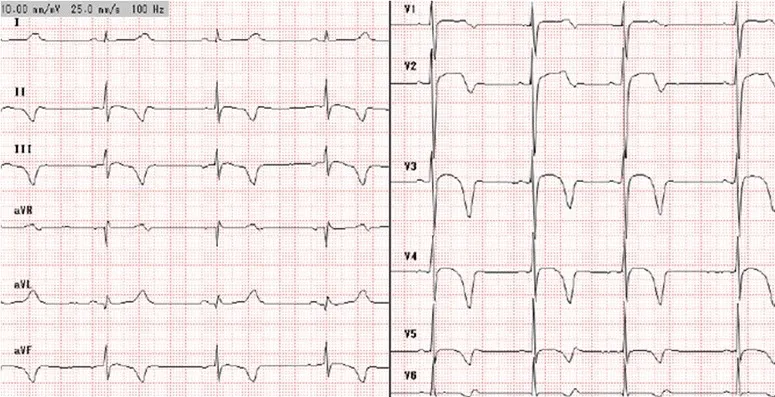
12-lead ECG performed before the operation. The ECG shows not only the obvious QTc interval prolongation (QTc 631 ms by Bazett formula) but also prolongation of the Tp-e interval (Tp-e 126 ms).
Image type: electrography (ekg)